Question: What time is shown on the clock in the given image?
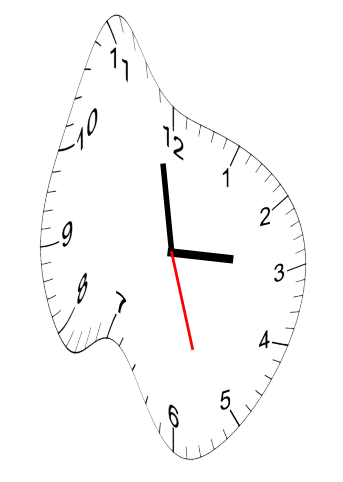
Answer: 02:58:27